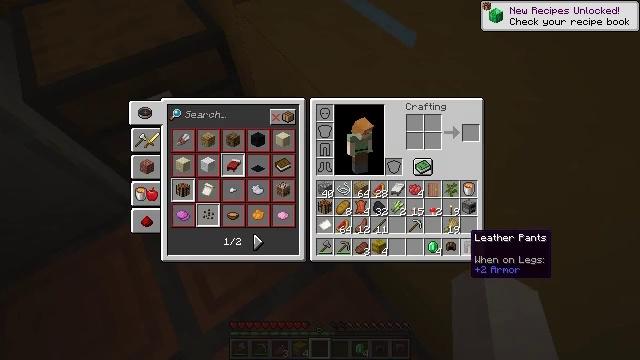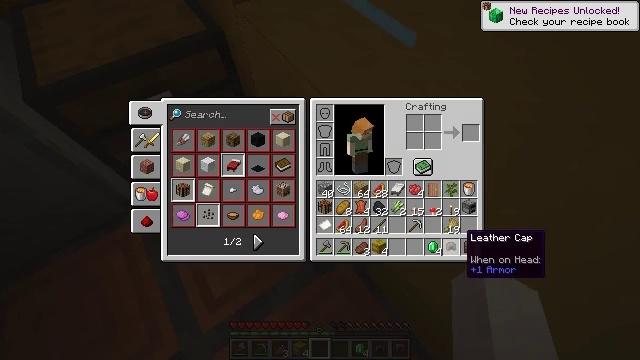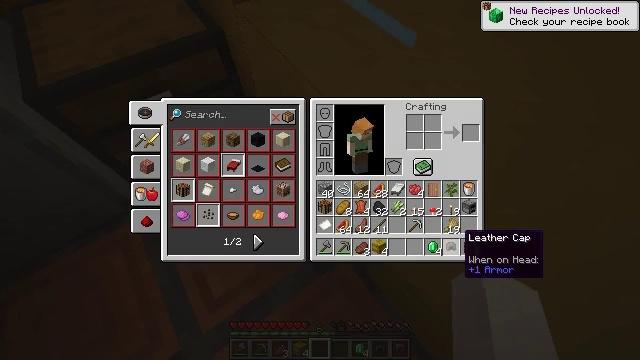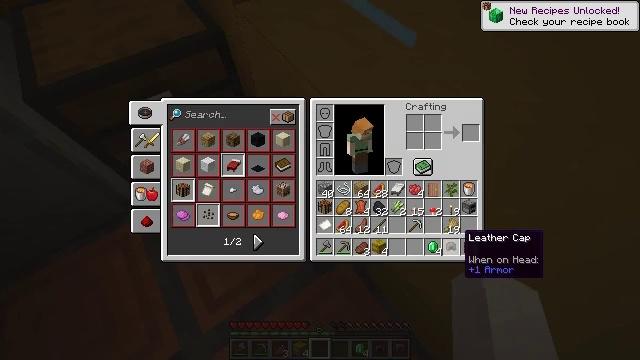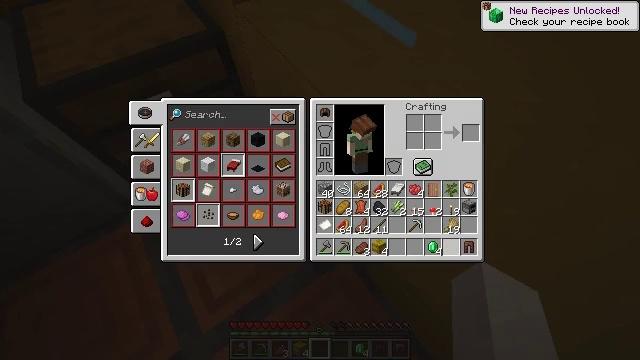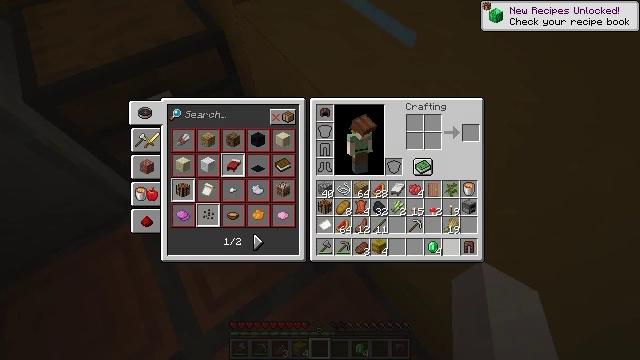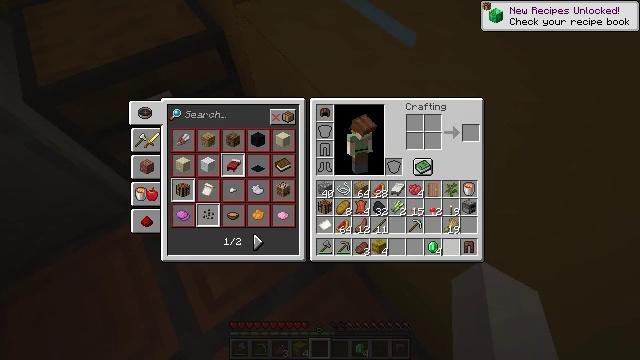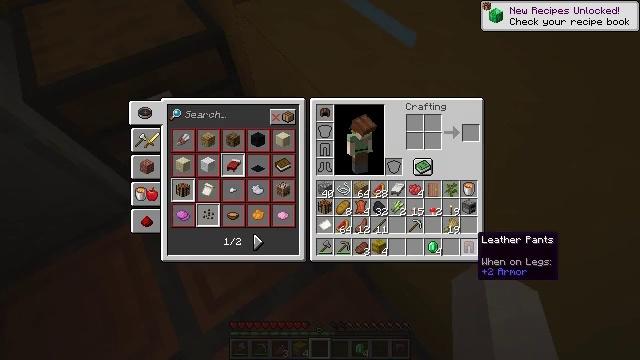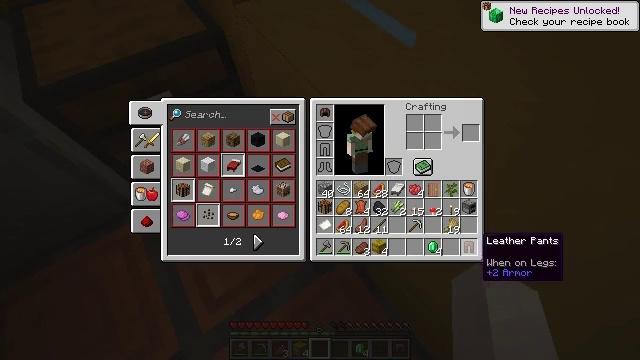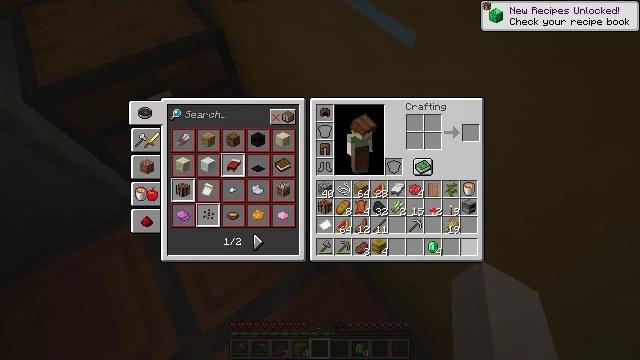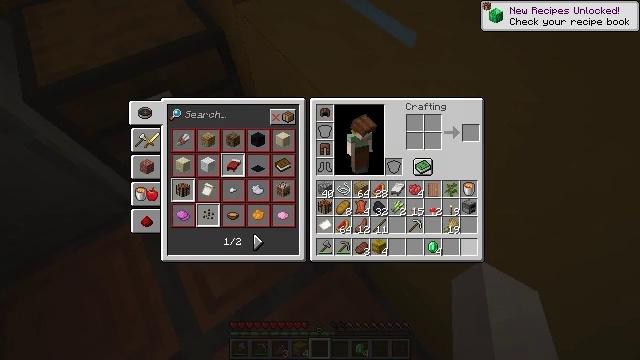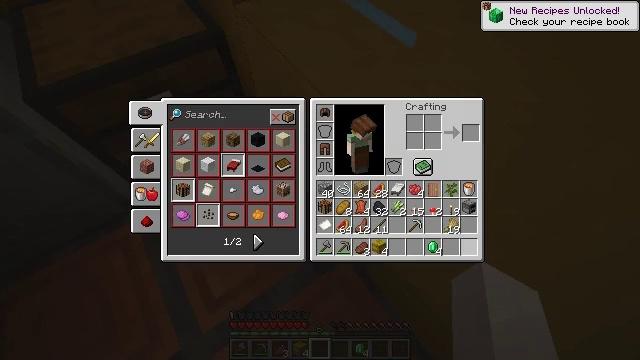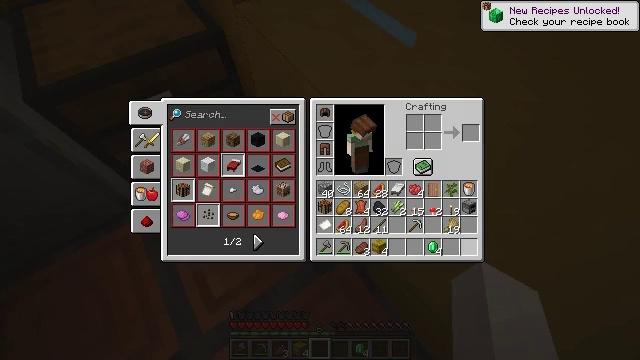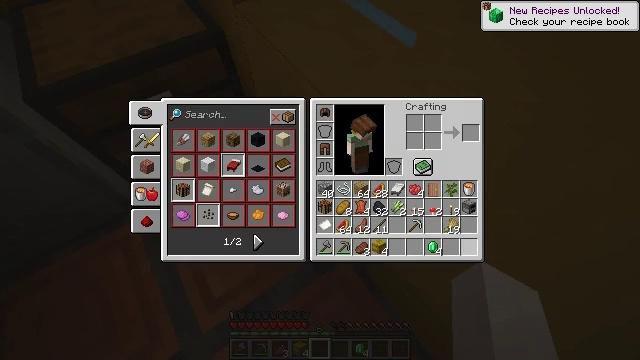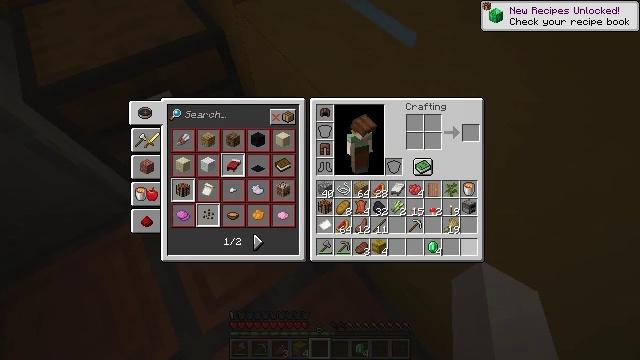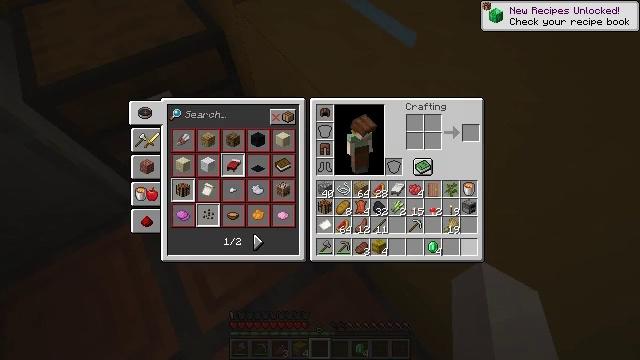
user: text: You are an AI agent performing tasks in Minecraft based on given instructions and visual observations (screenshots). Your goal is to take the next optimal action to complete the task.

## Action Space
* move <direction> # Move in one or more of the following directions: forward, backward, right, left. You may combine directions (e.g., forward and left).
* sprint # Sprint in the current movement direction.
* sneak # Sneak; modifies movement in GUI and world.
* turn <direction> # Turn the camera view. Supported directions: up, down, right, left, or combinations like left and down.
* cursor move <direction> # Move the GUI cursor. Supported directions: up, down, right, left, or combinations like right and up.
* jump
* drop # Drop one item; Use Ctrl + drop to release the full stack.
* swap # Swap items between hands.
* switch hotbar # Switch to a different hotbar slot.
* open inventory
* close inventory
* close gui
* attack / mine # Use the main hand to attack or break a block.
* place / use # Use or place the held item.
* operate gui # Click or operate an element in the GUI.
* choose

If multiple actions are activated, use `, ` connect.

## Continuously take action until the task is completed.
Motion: motion action
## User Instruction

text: Mine the grindstone block.
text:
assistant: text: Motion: sneak
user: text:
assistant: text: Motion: sneak
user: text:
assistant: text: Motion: sneak
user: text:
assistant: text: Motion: sneak, operate gui
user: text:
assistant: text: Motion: sneak, operate gui
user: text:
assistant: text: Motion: sneak
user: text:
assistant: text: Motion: sneak, cursor move right
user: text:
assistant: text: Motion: sneak
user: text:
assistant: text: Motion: sneak, operate gui
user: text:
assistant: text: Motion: sneak, operate gui
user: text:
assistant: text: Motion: sneak, operate gui
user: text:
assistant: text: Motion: sneak
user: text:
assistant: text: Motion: sneak
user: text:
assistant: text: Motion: sneak
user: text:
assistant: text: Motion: sneak, cursor move left
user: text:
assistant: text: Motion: cursor move left
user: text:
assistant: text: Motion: cursor move left and up
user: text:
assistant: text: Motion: turn left
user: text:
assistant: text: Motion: turn left
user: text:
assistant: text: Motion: turn left and up
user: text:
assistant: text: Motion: turn left and up
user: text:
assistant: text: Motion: turn left and up
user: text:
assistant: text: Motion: move forward, turn left and up
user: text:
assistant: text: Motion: move forward, turn left
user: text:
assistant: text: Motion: move forward
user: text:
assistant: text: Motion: move forward
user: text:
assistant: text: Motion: move forward, turn left
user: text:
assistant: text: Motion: move forward and move left, turn left
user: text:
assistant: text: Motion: move forward and move left, turn left
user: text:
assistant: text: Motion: move forward and move left, turn left